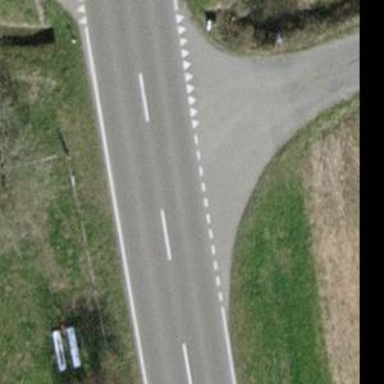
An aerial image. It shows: Secondary road with asphalt surface.